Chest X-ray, AP view. Patient: 56 years old, sex F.
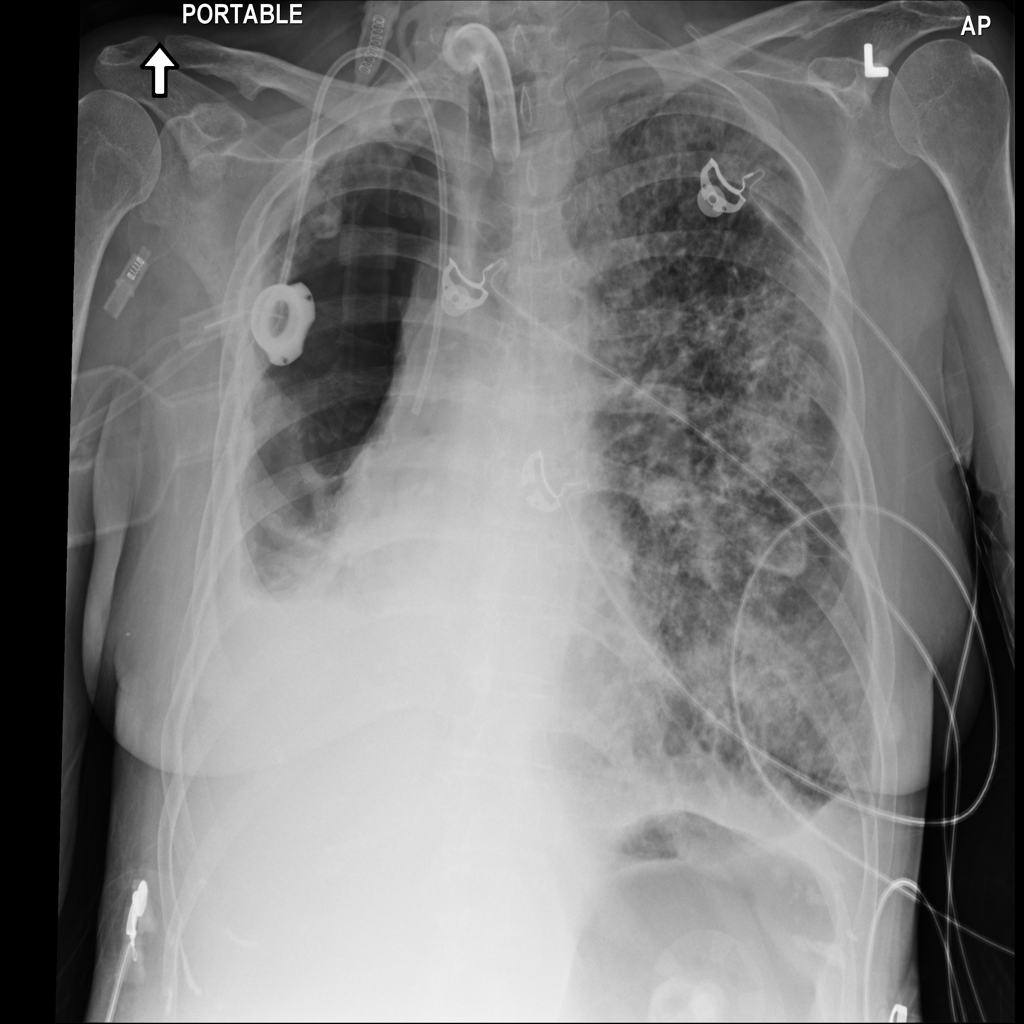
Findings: Consolidation, Infiltration, Nodule